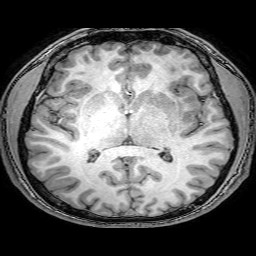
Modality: T1w
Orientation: coronal
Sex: male
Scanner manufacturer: philips
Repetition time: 0.008181 s
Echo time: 0.00376 s